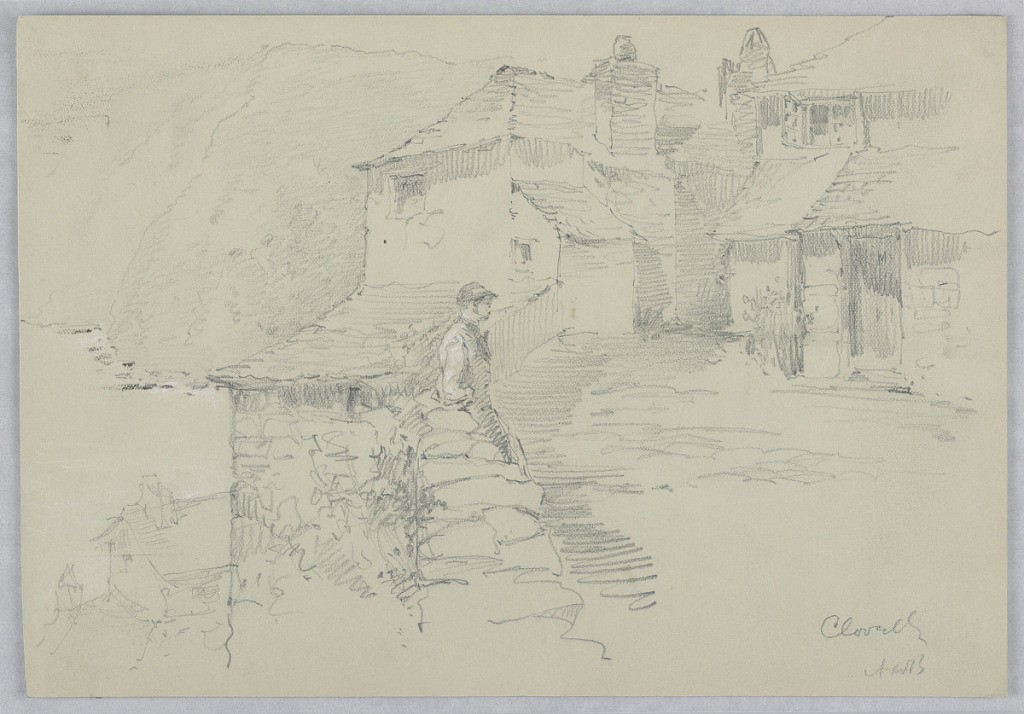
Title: Clovel
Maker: Arnold William Brunner, American, 1857–1925
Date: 1870–80
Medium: Graphite, black pastel and white heightening on beige paper.
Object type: Drawing
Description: Man leaning against low wall near a cottage on high cliffs. In the background are mountains, lower background are houses and rooftop houses. Right, road leading and leading to cottages.